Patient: sex M, age 46
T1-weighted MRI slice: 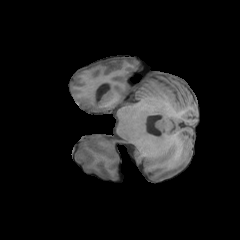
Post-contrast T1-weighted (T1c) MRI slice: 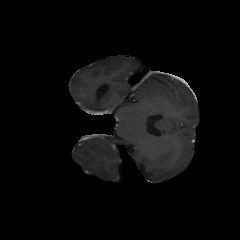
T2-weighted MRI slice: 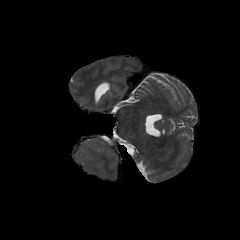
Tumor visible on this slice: no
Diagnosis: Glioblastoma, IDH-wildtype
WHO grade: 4